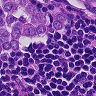
Metastatic tissue present: yes